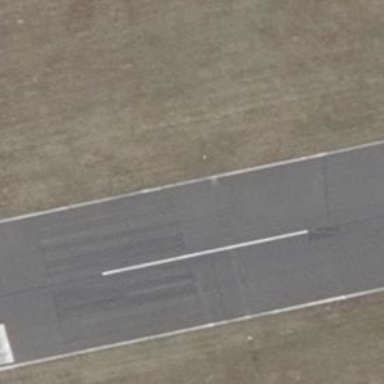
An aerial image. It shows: Aviation light marking the edge of runway.